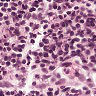
Metastatic tissue present: no